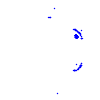
Particle: pion